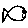
Label: fish